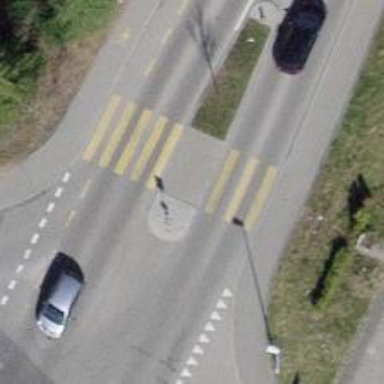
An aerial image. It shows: Zebra crossing on footway.